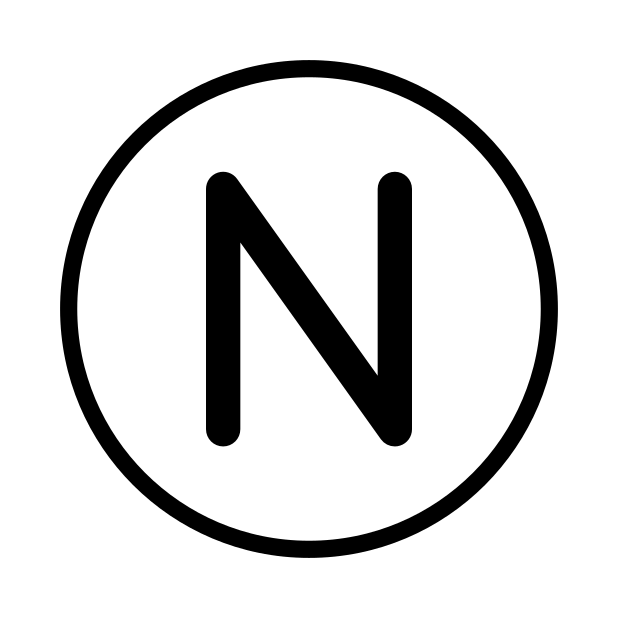
Emoji: 🇳
Name: regional indicator symbol letter n
Unicode: 0x1f1f3